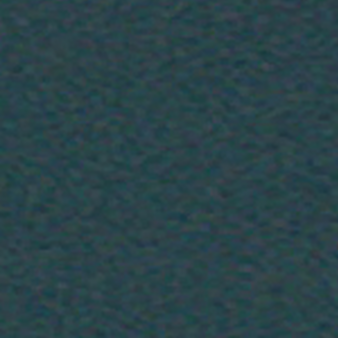
Label: other